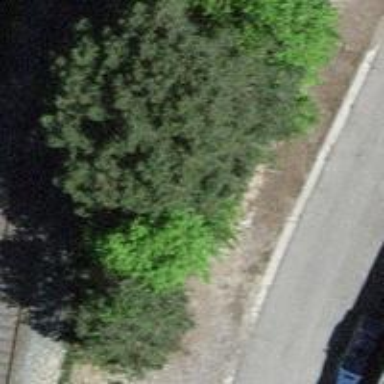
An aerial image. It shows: Abandoned railway spur with one track.